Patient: sex M, age 69
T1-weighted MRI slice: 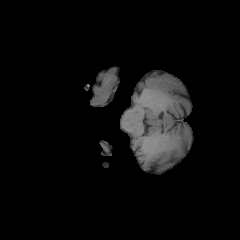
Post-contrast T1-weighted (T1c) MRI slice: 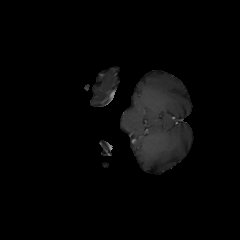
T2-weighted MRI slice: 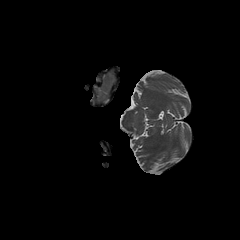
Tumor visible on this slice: no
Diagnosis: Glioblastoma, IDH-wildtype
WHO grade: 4